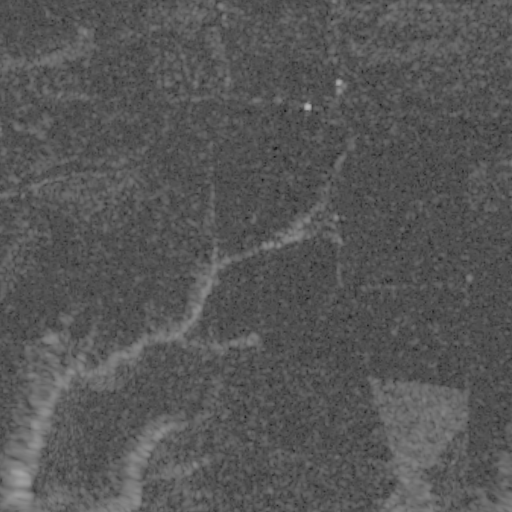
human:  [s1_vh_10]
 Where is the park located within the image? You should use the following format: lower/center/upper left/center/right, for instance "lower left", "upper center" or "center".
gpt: The park is located in the upper right of the image.
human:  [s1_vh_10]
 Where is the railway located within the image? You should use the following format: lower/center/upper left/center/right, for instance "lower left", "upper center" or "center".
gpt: The railway is located in the right of the image.
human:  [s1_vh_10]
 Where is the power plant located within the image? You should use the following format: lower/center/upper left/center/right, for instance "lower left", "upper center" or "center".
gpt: There is no power plant in the image.

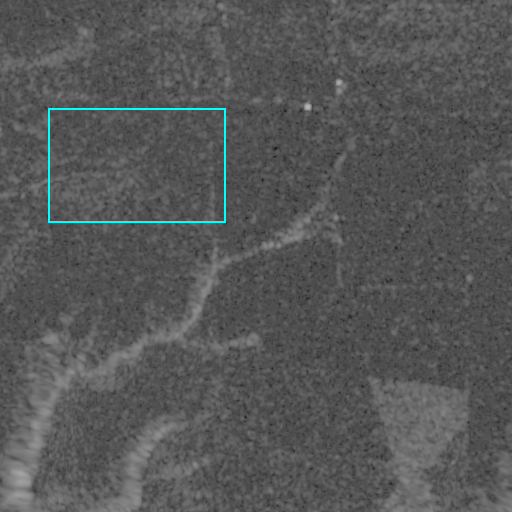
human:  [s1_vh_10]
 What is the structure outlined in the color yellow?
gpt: There is no yellow outline.
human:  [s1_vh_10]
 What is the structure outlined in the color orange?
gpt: There is no structure outlined in orange.